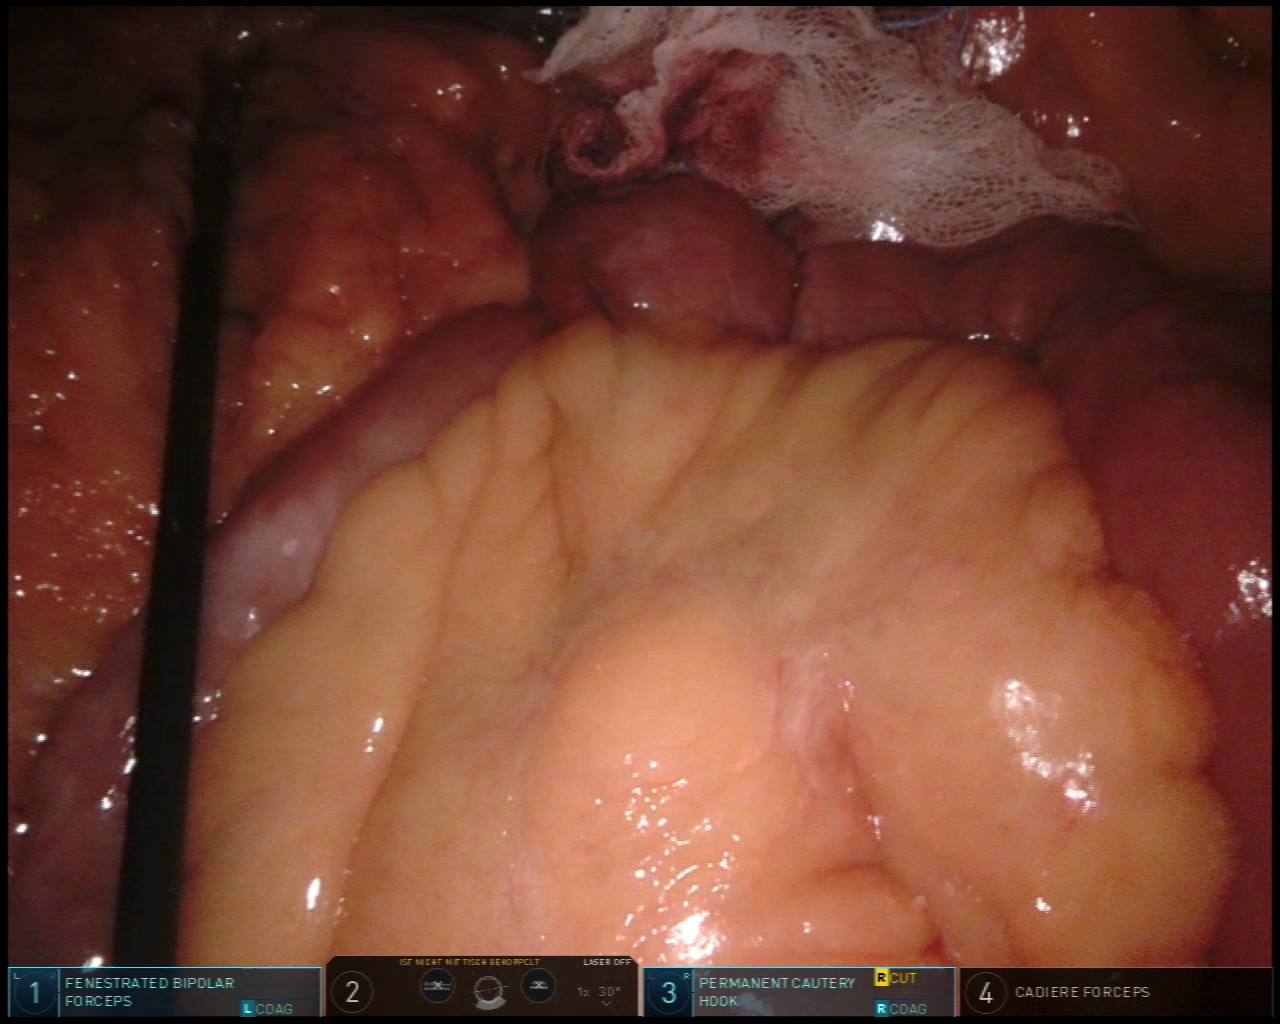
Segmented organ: small_intestine
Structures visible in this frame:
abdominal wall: no
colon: no
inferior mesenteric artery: no
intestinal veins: no
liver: no
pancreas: no
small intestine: yes
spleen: no
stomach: no
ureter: no
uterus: no
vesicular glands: no